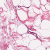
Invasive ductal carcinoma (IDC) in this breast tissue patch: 0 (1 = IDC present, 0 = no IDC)